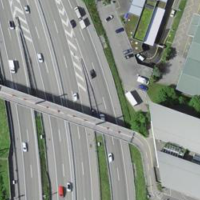
EUNIS habitat code: 57
Species observed at this site:
Milvus milvus